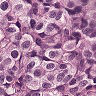
Metastatic tissue present: yes